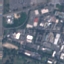
Land use / land cover: Industrial